Question: Why is my rating having a duplicate values?

below is my look like. I'm using Magento ""
'''
<?php if( $this->getRating() && $this->getRating()->getSize()): ?>
<h3><?php echo $this->__('Product Rating:') ?></h3>
<table class="ratings-table">
<?php foreach ($this->getRating() as $_rating): ?>
<?php if($_rating->getPercent()): ?>
<tr>
<th><?php echo $this->__($this->escapeHtml($_rating->getRatingCode())) ?></th>
<td>
<div class="rating-box">
<div class="rating" style="width:<?php echo ceil($_rating->getPercent()) ?>%;"></div>
</div>
</td>
</tr>
<?php endif; ?>
<?php endforeach; ?>
</table>
</dl>
<?php endif; ?>
'''
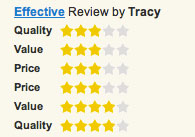
Answer: did you check your configuration in backend? Under Catalog -> Reviews and Ratings -> Manage Rating. Maybe they are double configured. Otherwise it seems to be a data problem.
cheers